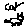
Label: cat